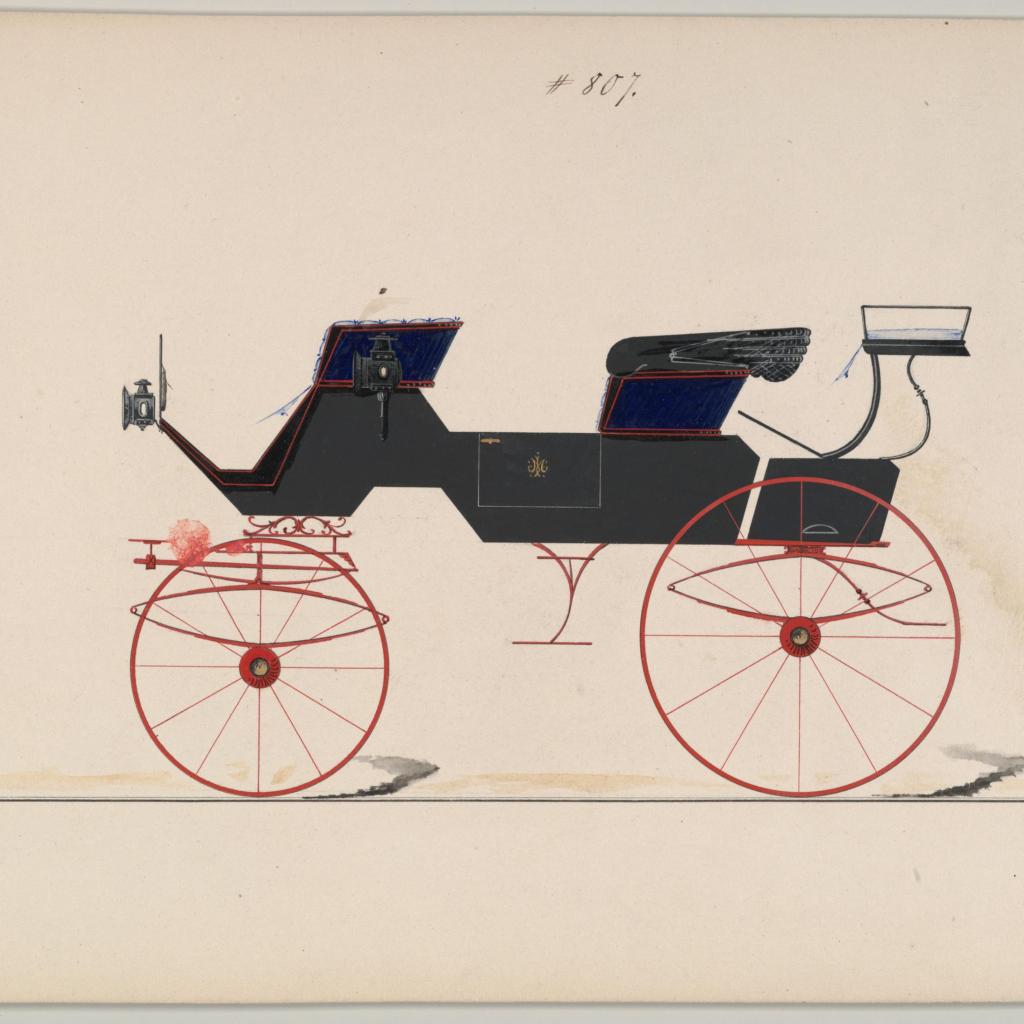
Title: Design for Drag, no. 807
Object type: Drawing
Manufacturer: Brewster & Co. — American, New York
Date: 1850–70
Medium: Pen and black ink, watercolor and gouache with gum arabic.
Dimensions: sheet: 6 3/8 x 3 1/4 in. (16.2 x 8.3 cm)
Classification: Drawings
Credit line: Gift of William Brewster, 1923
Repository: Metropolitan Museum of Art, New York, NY